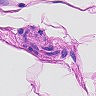
Metastatic tissue present: no